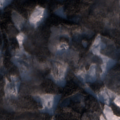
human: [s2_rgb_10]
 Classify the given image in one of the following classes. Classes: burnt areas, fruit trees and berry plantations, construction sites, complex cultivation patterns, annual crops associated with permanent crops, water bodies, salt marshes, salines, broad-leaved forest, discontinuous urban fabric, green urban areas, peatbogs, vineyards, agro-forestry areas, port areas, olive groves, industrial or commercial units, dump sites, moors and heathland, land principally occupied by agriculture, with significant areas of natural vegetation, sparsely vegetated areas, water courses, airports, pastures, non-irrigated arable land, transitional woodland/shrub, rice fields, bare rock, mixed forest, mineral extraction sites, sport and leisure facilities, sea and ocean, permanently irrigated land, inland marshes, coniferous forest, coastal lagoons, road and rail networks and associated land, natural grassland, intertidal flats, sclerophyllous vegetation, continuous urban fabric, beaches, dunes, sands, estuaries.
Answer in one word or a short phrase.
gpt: broad-leaved forest, coniferous forest, mixed forest